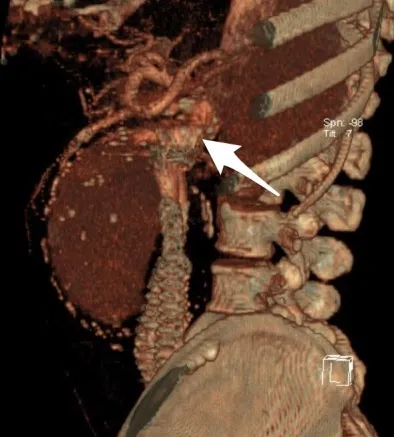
Reconstructed three-dimensional image shows a large, type Ia endoleak (arrow) and enlargement of the aneurysm to 120 mm in diameter, in the third year after the first repair.
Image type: radiology (ct)